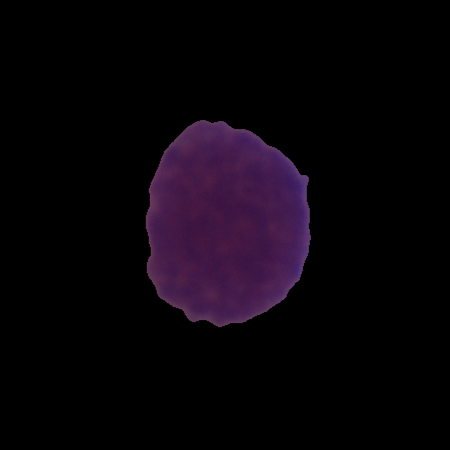
Label: healthy